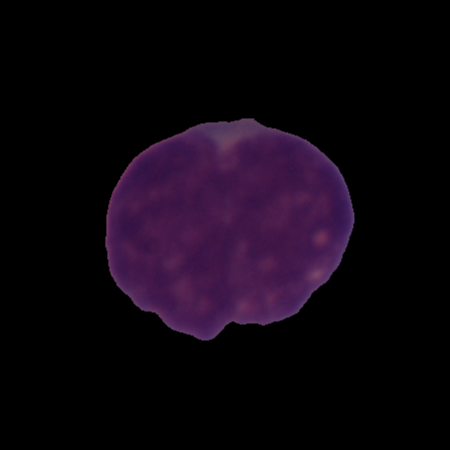
Label: cancer